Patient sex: F
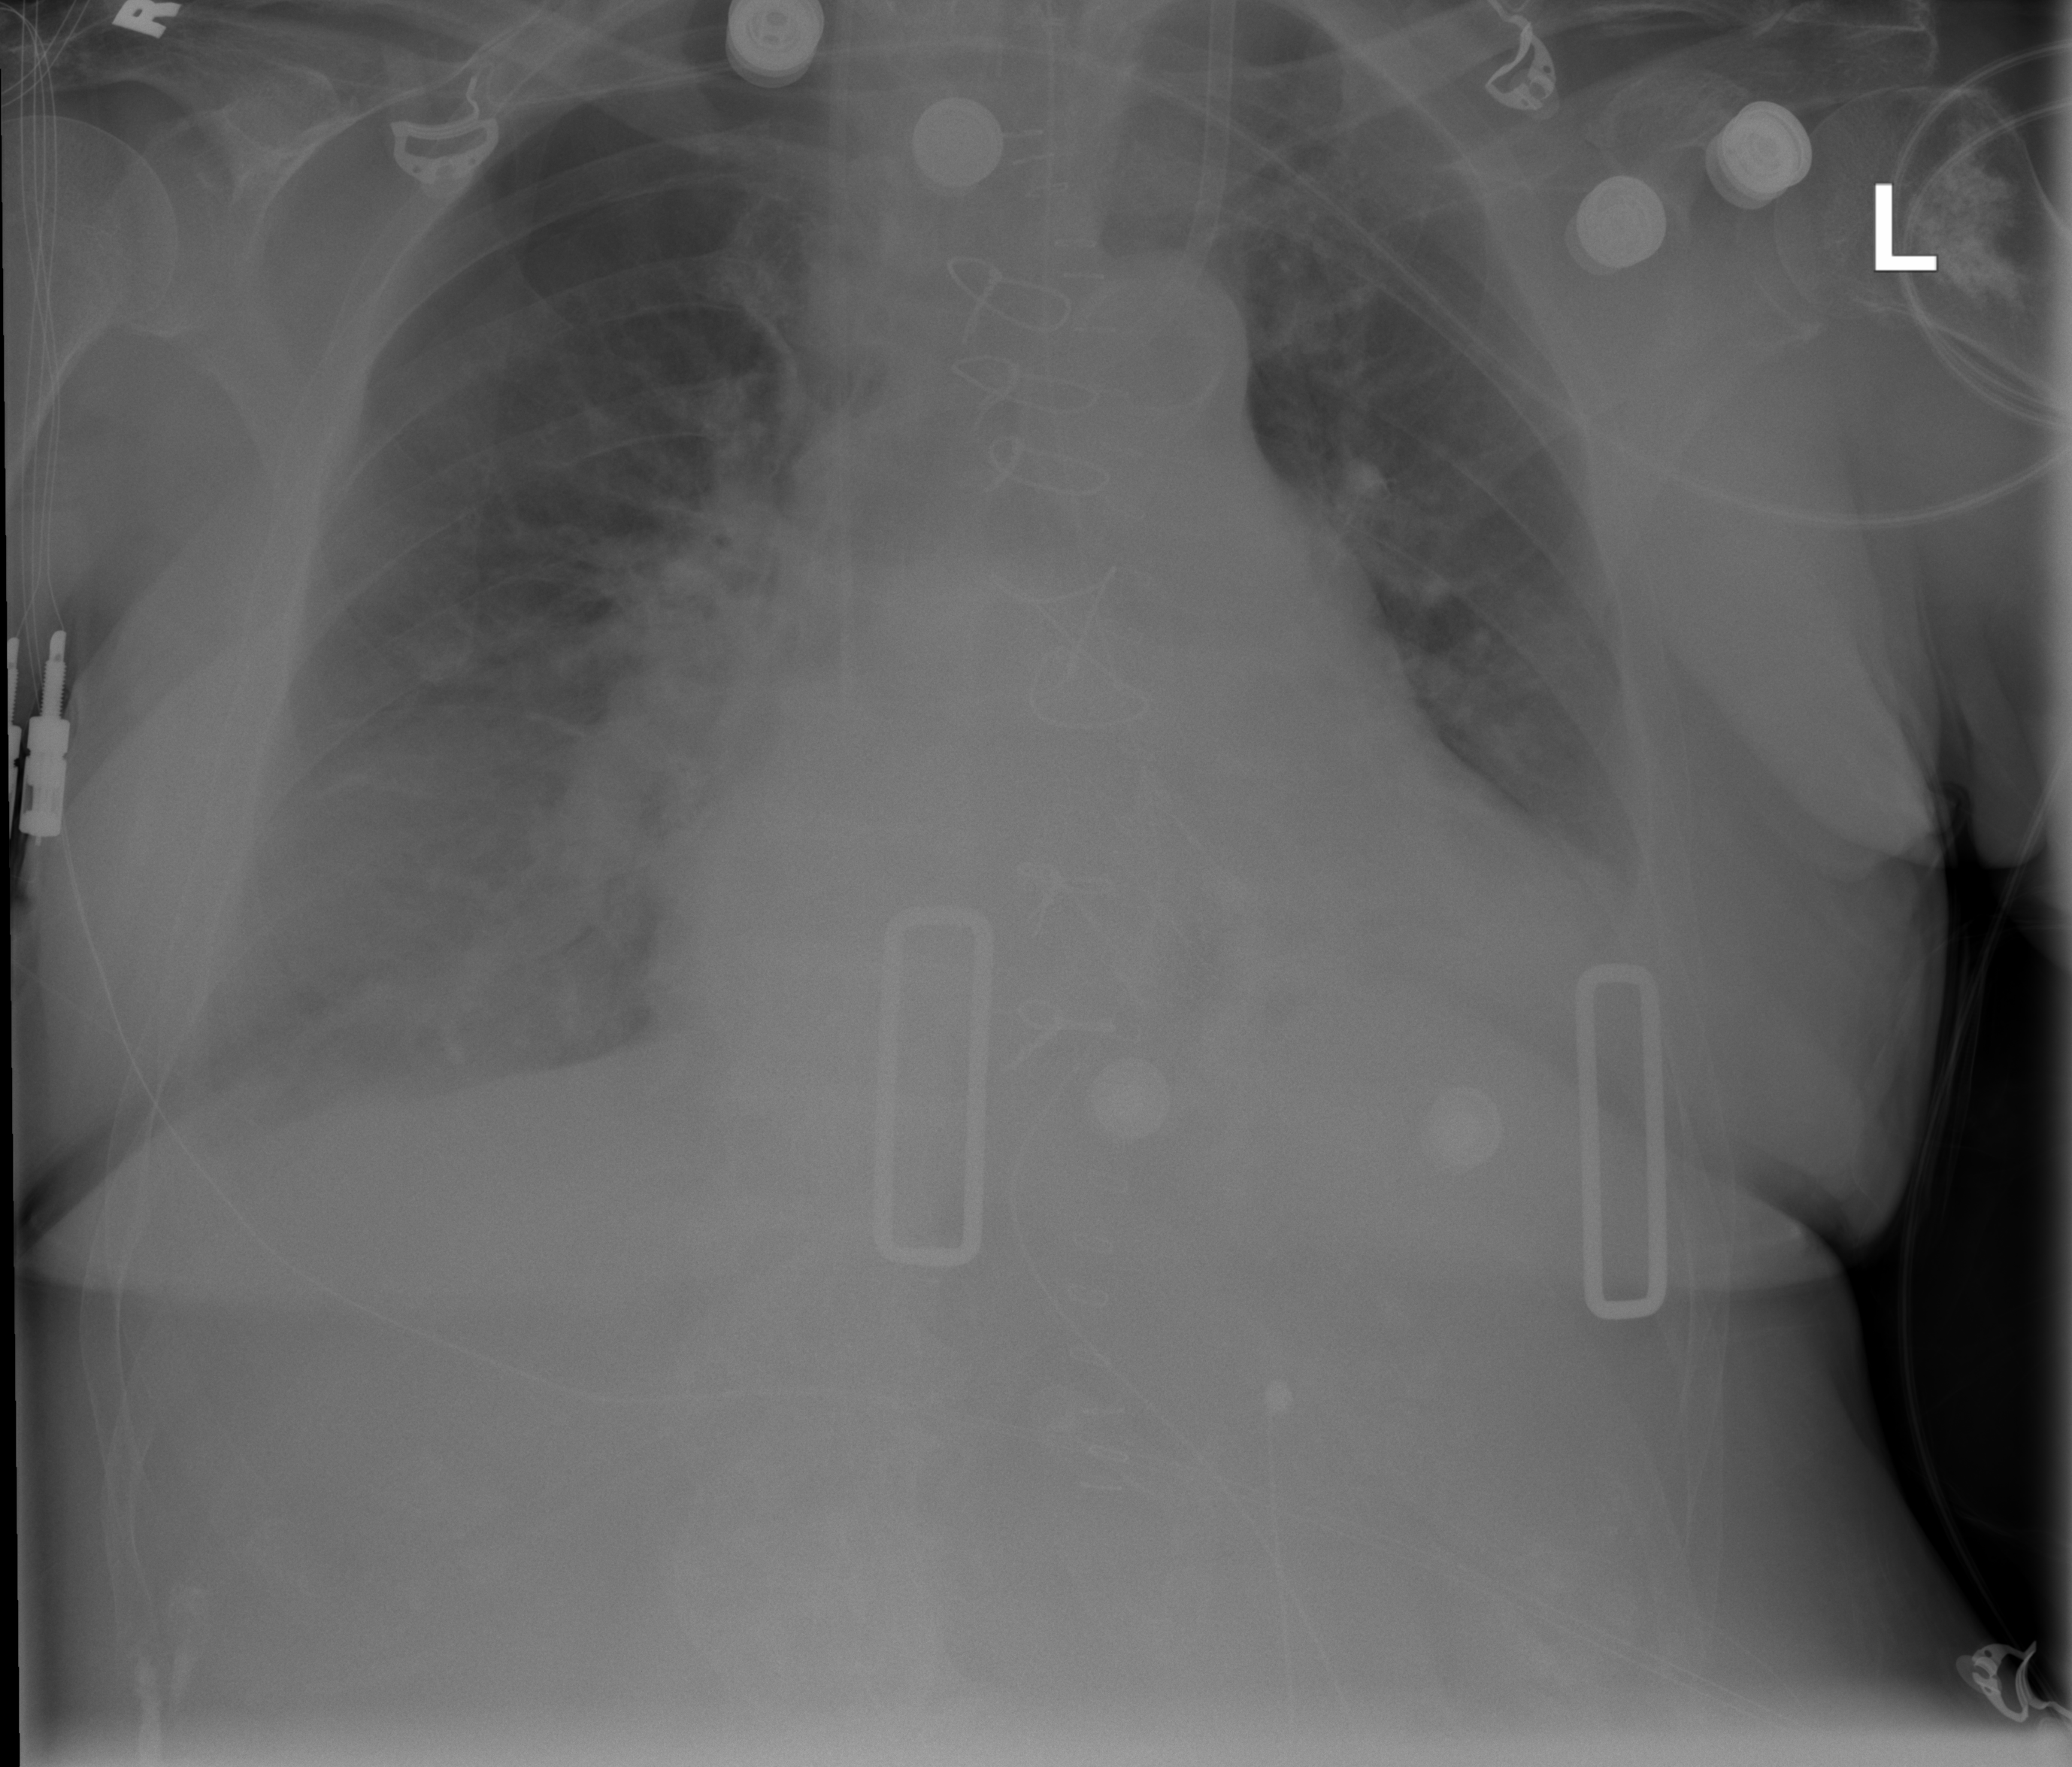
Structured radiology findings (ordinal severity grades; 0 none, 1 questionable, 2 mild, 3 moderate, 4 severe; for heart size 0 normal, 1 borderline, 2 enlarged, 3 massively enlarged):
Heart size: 2
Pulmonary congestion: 0
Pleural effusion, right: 2
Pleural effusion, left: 2
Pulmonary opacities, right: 0
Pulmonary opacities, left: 0
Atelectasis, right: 2
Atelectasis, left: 2